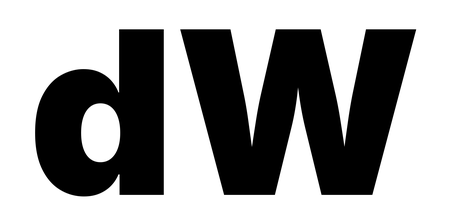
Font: Inter_Black